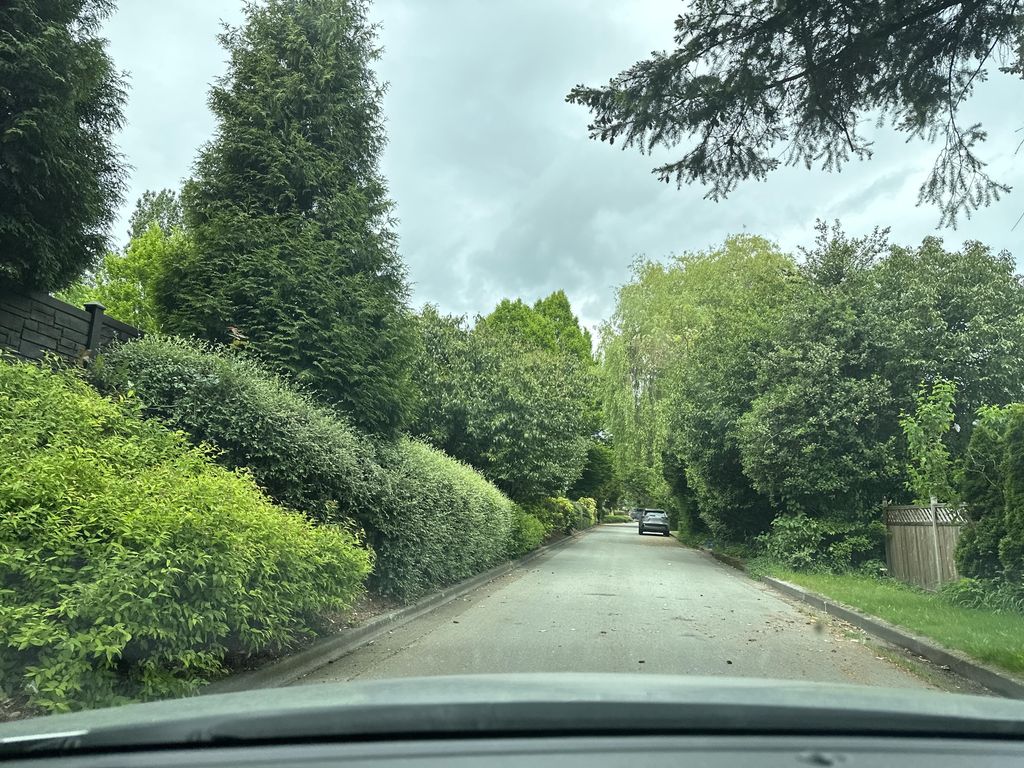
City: vancouver